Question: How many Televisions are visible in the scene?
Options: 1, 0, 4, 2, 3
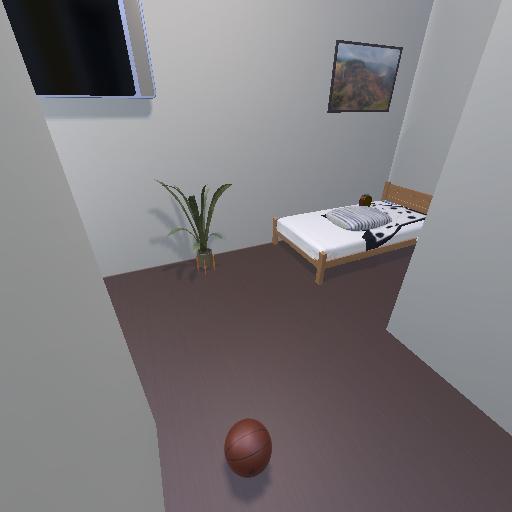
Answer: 1